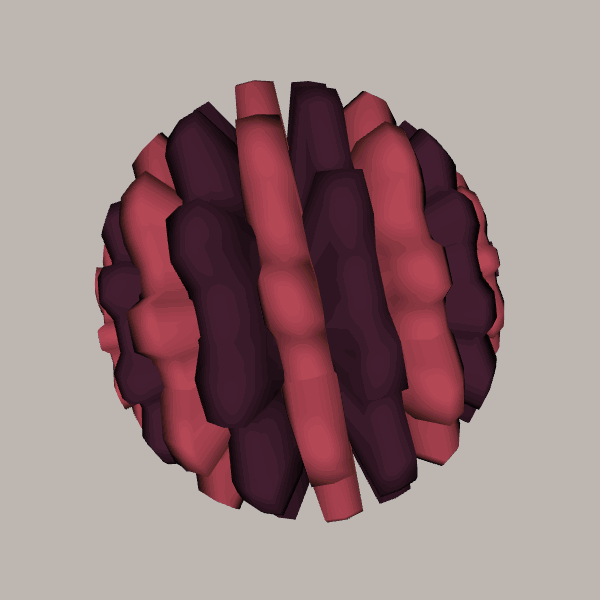
Background: light